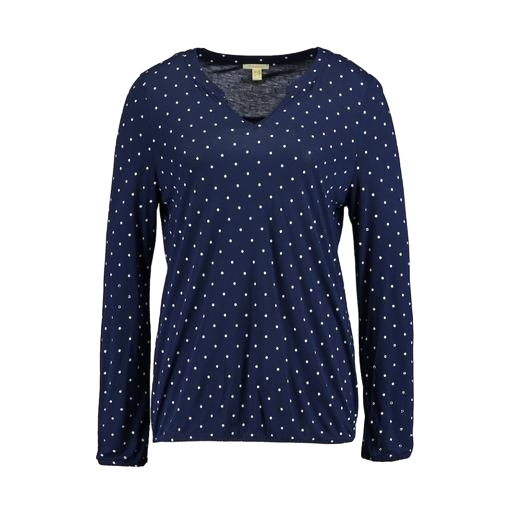
blue plus size printed t-shirt only macy, blue polka-dot shirt, blue printed sleep top, white background